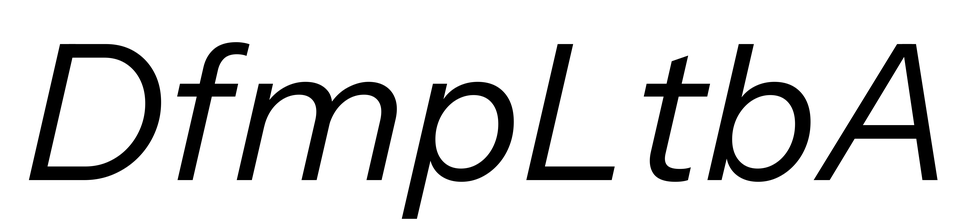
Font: InstrumentSans-Italic_Italic